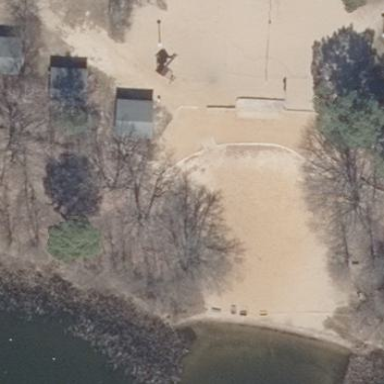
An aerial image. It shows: Beach area suitable for swimming.